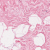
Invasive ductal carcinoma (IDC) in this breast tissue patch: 0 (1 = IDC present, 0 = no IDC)